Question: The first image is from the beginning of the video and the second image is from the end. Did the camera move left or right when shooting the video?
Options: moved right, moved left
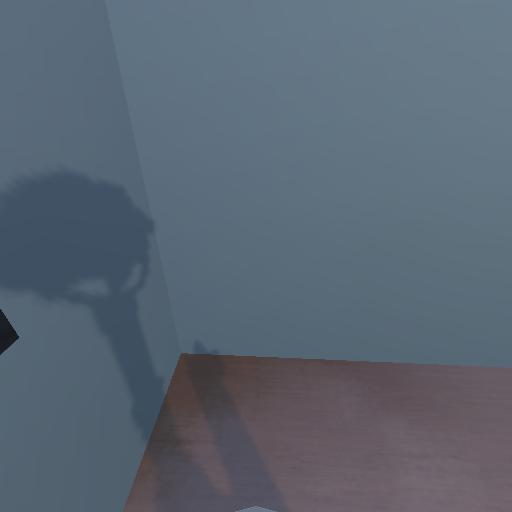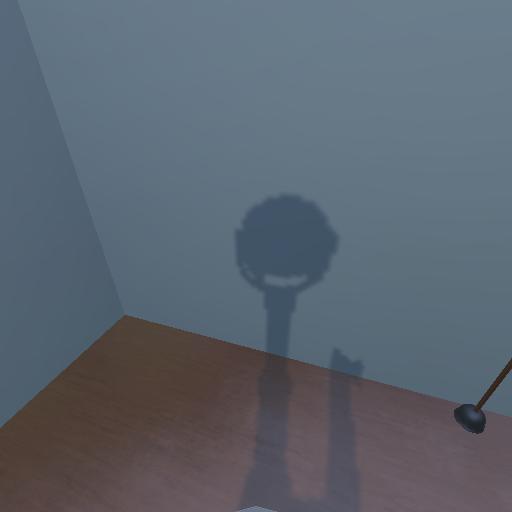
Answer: moved right